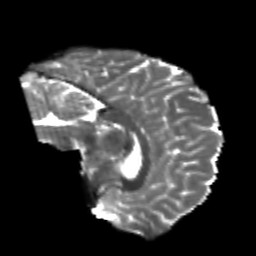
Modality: T2w
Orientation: sagittal
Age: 24
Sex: male
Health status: healthy
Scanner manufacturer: philips
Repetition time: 7.389 s
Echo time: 0.08599 s